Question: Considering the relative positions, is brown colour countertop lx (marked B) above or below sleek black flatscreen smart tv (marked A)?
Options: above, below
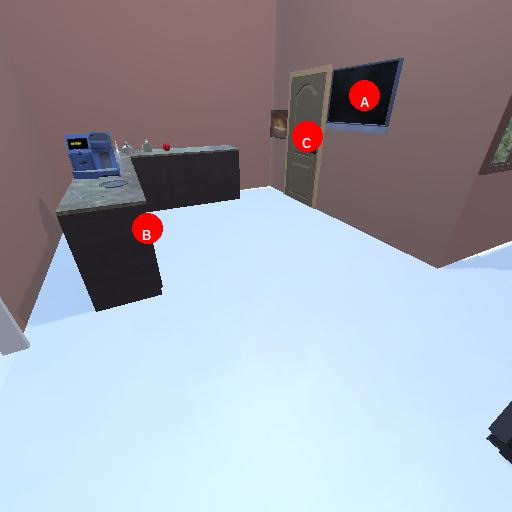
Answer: above